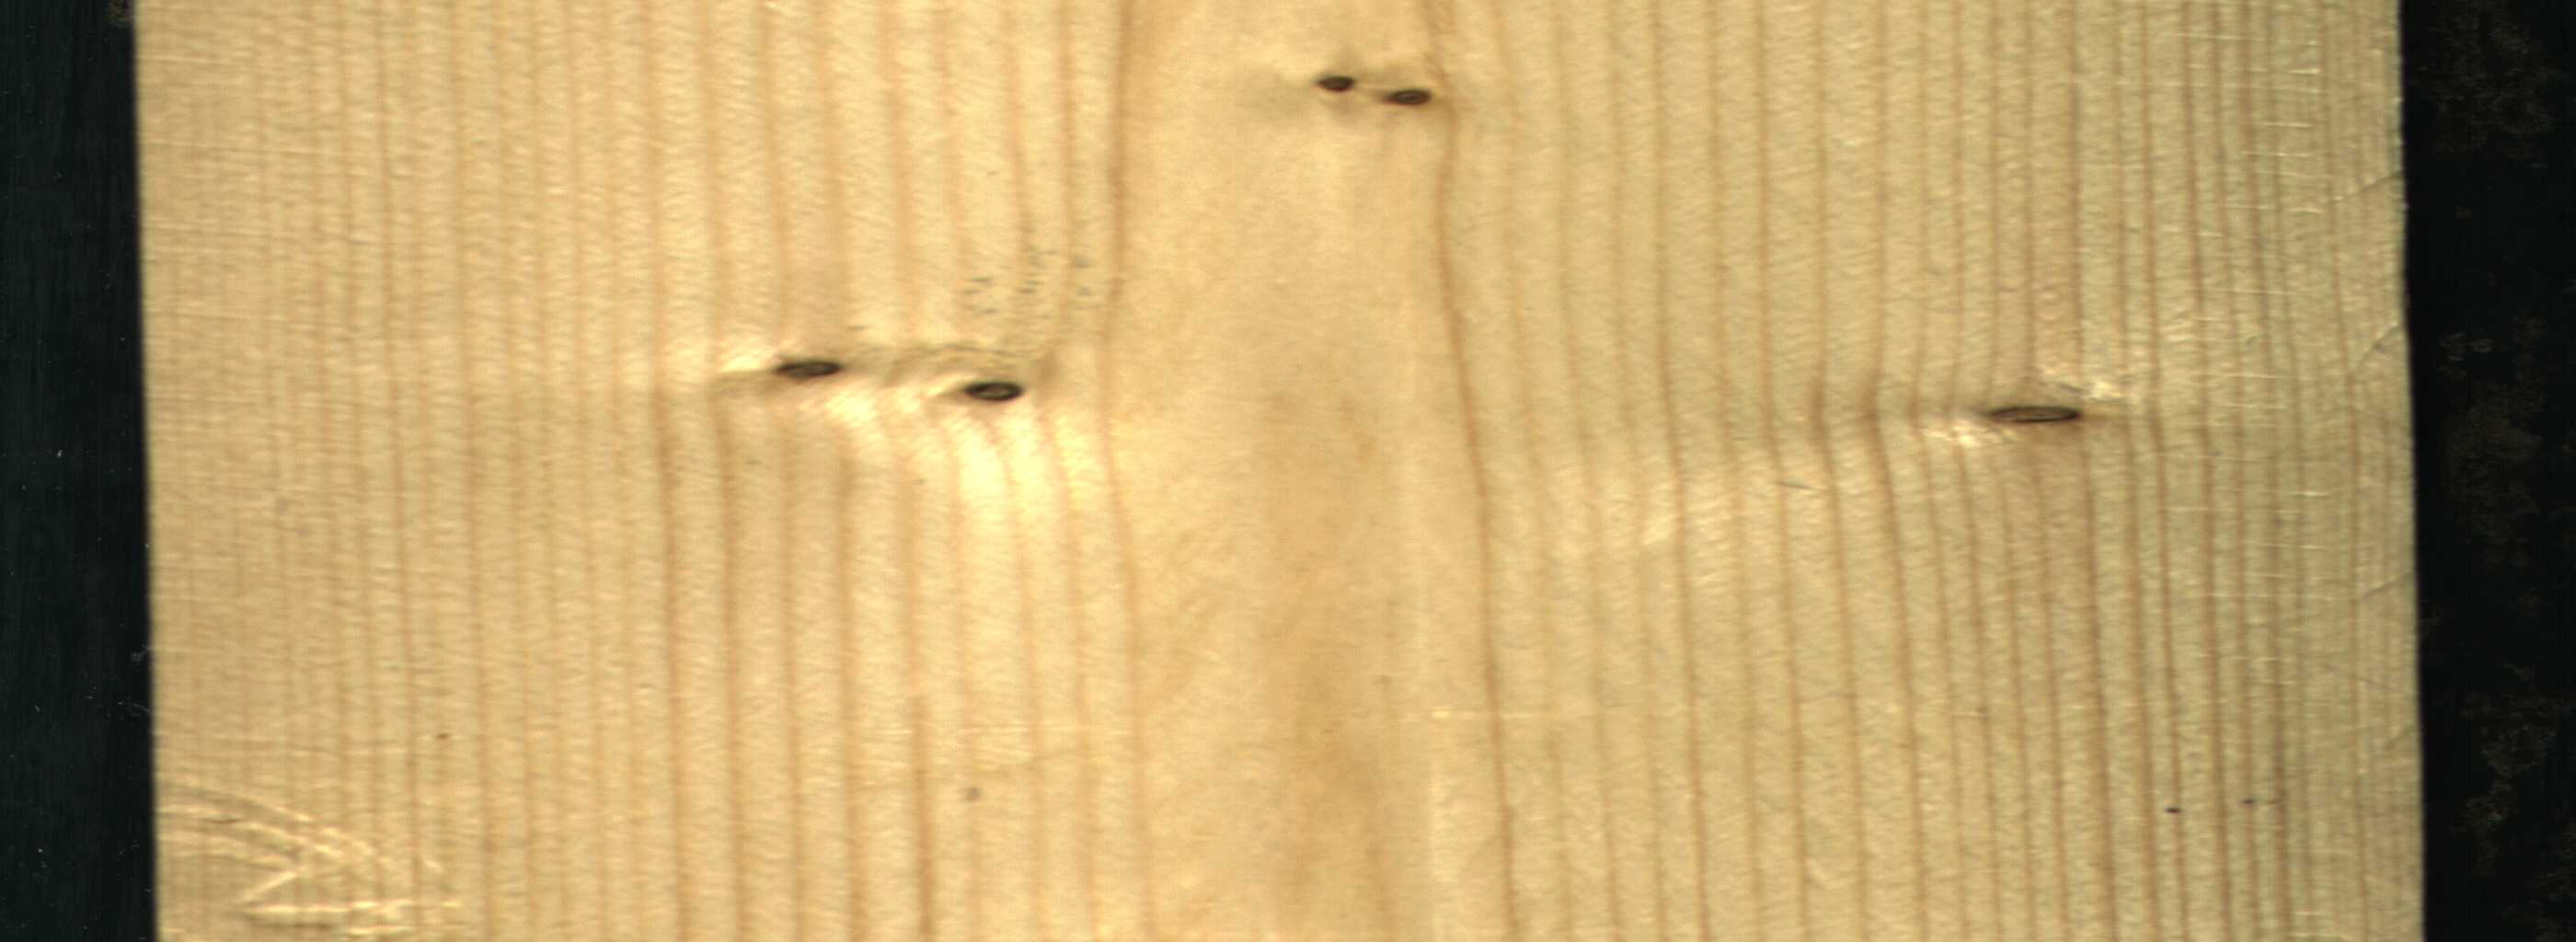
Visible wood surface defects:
Dead_Knot
Dead_Knot
Dead_Knot
Dead_Knot
Dead_Knot